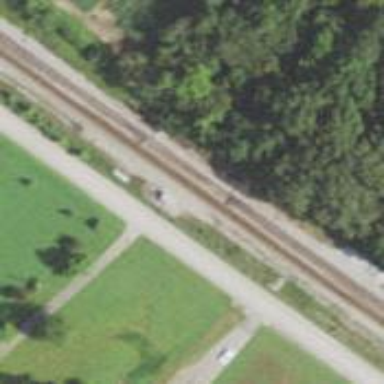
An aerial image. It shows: Railway crossover.